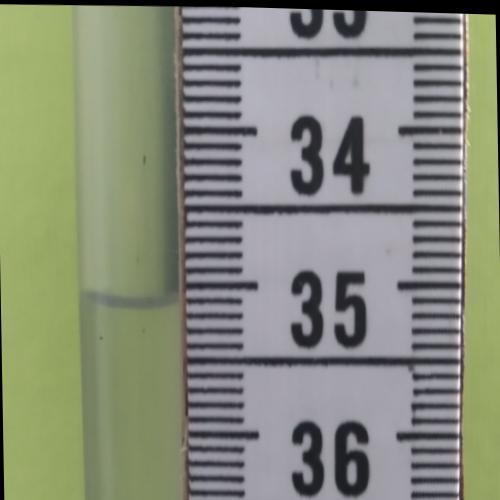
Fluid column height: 35.1 cm